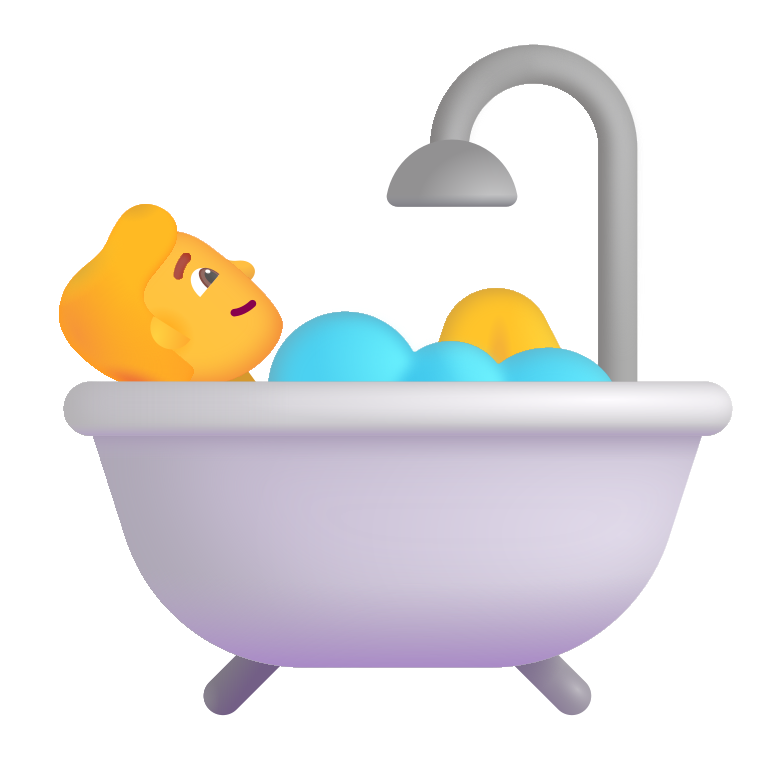
person taking bath color default